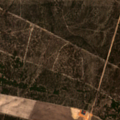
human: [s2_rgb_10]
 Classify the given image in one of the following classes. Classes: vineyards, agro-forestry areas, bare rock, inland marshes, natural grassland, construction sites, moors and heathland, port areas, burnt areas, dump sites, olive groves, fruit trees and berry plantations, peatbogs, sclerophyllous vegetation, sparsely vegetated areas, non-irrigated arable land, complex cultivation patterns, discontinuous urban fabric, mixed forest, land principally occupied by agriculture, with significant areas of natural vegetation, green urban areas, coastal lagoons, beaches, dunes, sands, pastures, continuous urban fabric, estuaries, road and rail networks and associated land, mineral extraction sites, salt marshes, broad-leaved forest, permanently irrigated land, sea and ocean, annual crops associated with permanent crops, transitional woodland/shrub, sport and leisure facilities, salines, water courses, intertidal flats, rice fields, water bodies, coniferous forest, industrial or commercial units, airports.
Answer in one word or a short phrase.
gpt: non-irrigated arable land, vineyards, coniferous forest, transitional woodland/shrub